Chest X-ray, AP view. Patient: 66 years old, sex M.
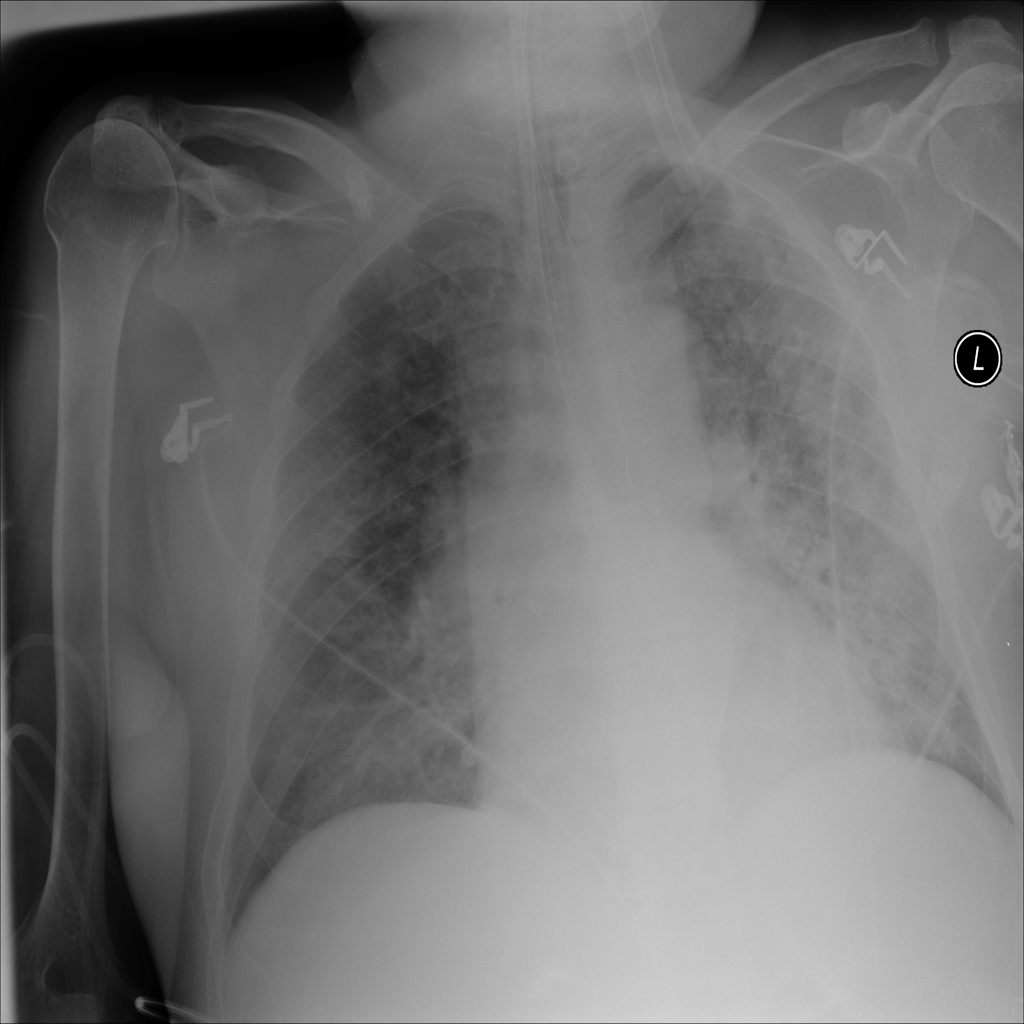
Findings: No Finding